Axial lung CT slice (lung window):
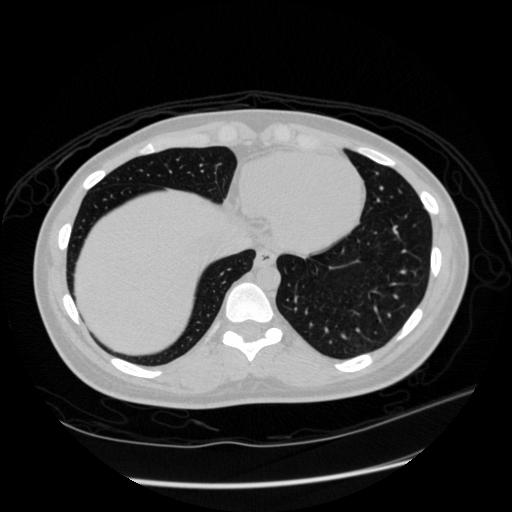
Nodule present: no